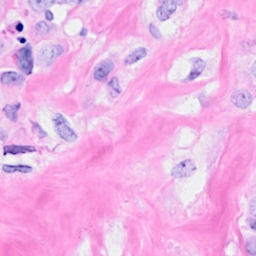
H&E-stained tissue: Breast